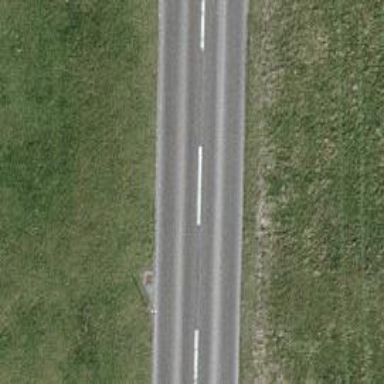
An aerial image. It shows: Tertiary road.